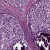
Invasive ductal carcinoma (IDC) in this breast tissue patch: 0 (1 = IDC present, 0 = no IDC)